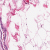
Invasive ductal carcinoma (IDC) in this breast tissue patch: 0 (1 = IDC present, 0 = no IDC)